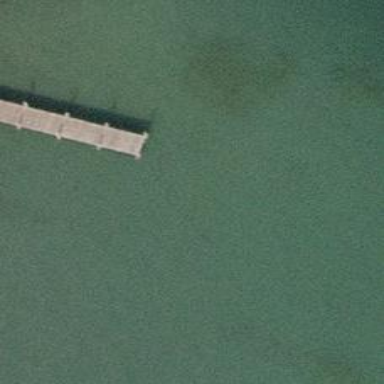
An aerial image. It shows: Man-made pier.